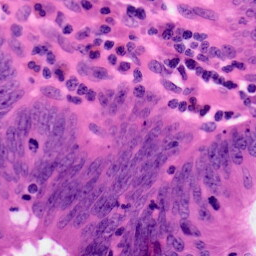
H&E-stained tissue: Colon